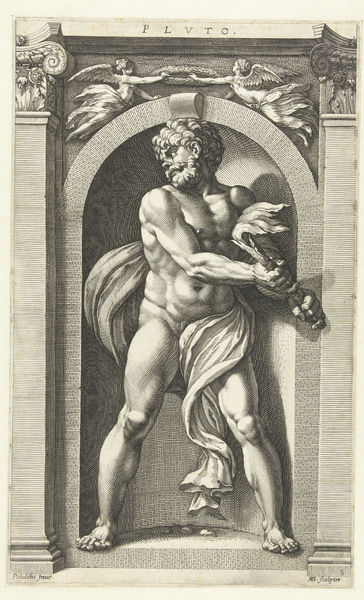
Titel: Pluto
Künstler: Hendrick Goltzius
Standort: Amsterdam
Institution: Rijksmuseum
Schlagwörter: akt, feuer, flügel, gott, hand, mann, nackt, umhang, weiß, brust, grau, haar, pfeiler, schwarz, säule, säulen, zeichnung, blick, tuch, bart, architektur, arm, halten, sockel, stein, hände, figur, haare, locken, fliegen, engel, skulptur, statue, relief, schrift, seitlich, bogen, grafik, pilaster, rundbogen, kraft, muskeln, ornamente, stuck, tor, barfuss, eingang, nische, flamme, schwarzweiss, schraffur, stich, lockig, waffe, dynamik, kranz, lorbeer, kapitell, muskel, stark, niesche, putten, kupferstich, kräftig, fackel, standbild, planet, pluto, architekturzeichnung, nischenfigur, facke, ionisches kapitell, loorbeerkranz, fakel, ende 16. jahrhundert, architekturdekor, mannfackel